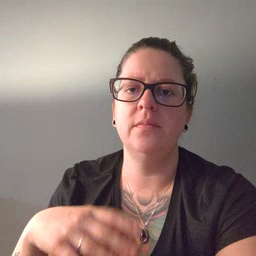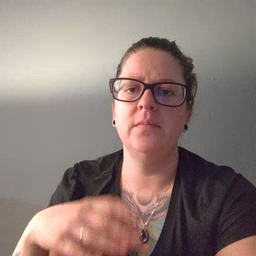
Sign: beside